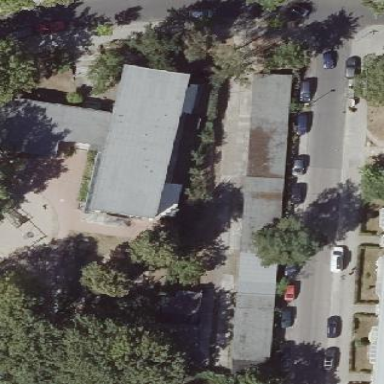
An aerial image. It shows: Area designated for garages.